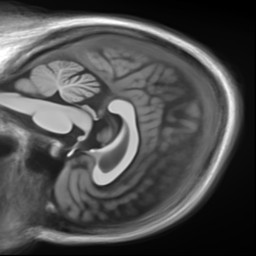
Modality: T1w
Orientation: sagittal